Question: Putting a super simple query tool together shown below:

Problem: How do I get the column names to come through so they match up with the query results?
Code is
'''
NpgsqlConnection conn = new NpgsqlConnection("Server=127.0.0.1;Port=5432;User Id=postgres;Password=letmein;Database=dave;");
conn.Open();
try {
var colName = new NpgsqlCommand(@"SELECT column_name
FROM information_schema.columns
WHERE table_schema='public' AND table_name='simple_table' ORDER BY column_name", conn);
NpgsqlDataReader dr = colName.ExecuteReader();
while (dr.Read()) {
for (int i = 0; i < dr.FieldCount; i++)
txtResults.Text += dr[i] + " ";
}
txtResults.Text += "
";
var command = new NpgsqlCommand(txtSql.Text, conn);
dr = command.ExecuteReader();
while (dr.Read()) {
for (int i = 0; i < dr.FieldCount; i++)
txtResults.Text += dr[i] + " ";
txtResults.Text += "
";
}
}
finally {
conn.Close();
}
'''
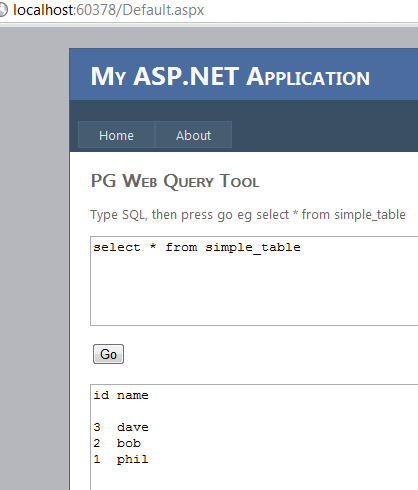
Answer: for ref:
'''
for (int i = 0; i < dr.FieldCount; i++)
{
fieldnames += dr.GetName(i) + " | " ;
}
'''
or here is the running code:
'''
DataSet dset = new DataSet("npdata");
NpgsqlDataAdapter NpAdapter = new NpgsqlDataAdapter();
NpAdapter.SelectCommand = new NpgsqlCommand(sql, conn);
NpAdapter.Fill(dset, "npdata");
var dtsource = dset.Tables["npdata"];
dataGridView.DataSource = dtsource;
dataGridView.DataBind();
'''